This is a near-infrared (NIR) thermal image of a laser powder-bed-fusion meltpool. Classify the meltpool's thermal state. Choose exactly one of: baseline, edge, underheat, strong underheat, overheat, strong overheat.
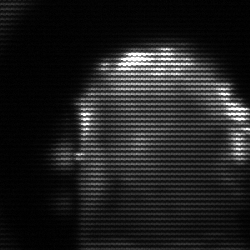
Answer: baseline